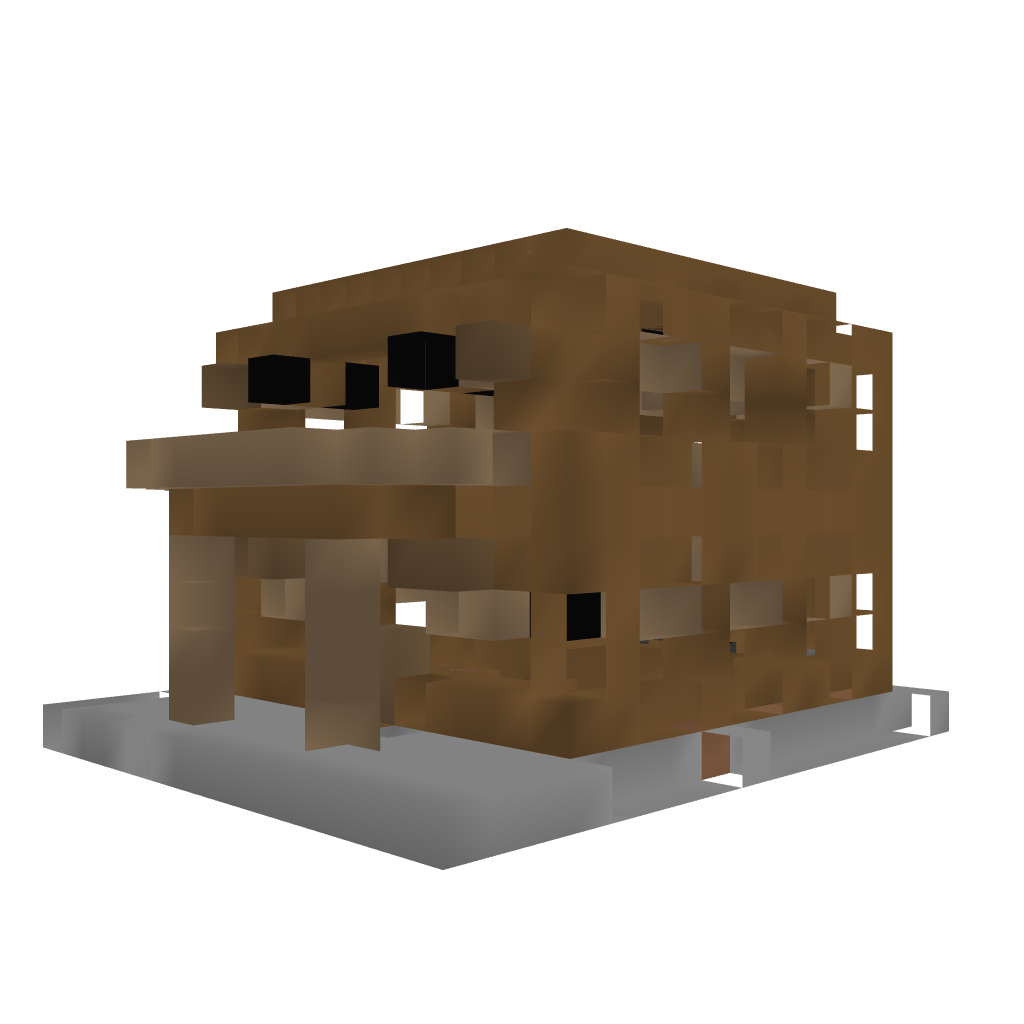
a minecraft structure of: The Hensley Home